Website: bh-photo
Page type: address-validator
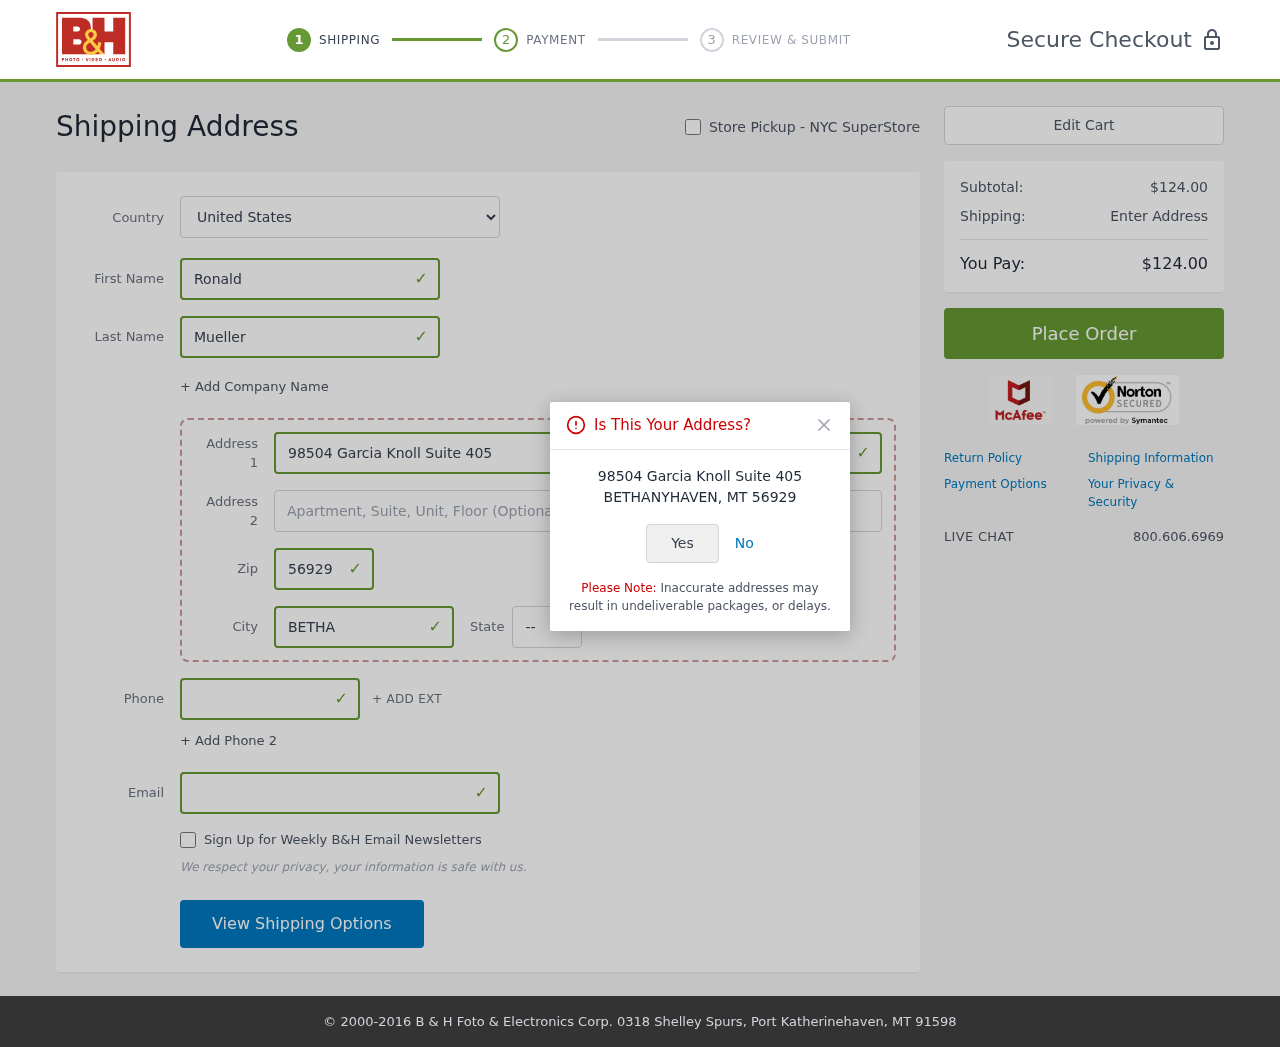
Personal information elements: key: PII_CITY
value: Bethanyhaven
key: PII_COUNTRY
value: United States
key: PII_EMAIL
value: ronald.mueller@hotmail.com
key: PII_FIRSTNAME
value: Ronald
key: PII_LASTNAME
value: Mueller
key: PII_PHONE
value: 2844611871
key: PII_POSTCODE
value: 56929
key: PII_STATE_ABBR
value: MT
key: PII_STREET
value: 98504 Garcia Knoll Suite 405
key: PII_CITY_CONFIRM
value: BETHANYHAVEN
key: PII_POSTCODE_FULL
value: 56929
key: PII_POSTCODE_NUMERIC
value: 56929
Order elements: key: ORDER_SUBTOTAL
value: $124.00
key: ORDER_TOTAL
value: $124.00